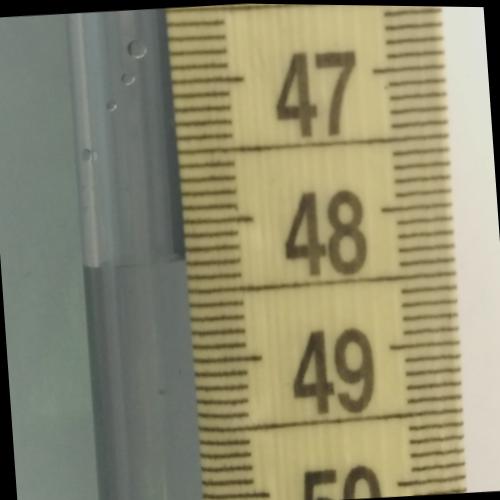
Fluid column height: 48.3 cm